Question: I am trying to concatenate strings I read from a file but the output I get is mixed up.
The output is the x axis.Also, the spacing from x axis has numbers instead of the string I want.
The file has 4 columns,date,time,temperature and value.
The date is "01.01.2013 " and the time "09:08:02"
Also, if I want to use only first column (with date) how can I do this?
Because using datenum(mydata{1}) results to "Cannot parse date 01.01.2013"
'''
...
mydata = textscan(fid, '%s %s %f %f', 'delimiter',';', 'HeaderLines',1);
date={};
temp={};
..
date{1}=datenum( strcat(mydata{1},{' '},mydata{2}) );
...
'''
I am then trying to plot data using plotyy and want the x-axis to be the date, but I am getting two different axis labels.
Here is the code I am using:
'''
temp = mydata{4};
plotyy(date,temp,date,2*temp);
datetick('x','mmm.dd,yyyy');
'''
Here is the resulting image:

---------------UPDATE---------------------------------------
Here is the code:
'''
fid = fopen('test2.txt','r');
mydata = textscan(fid, '%s %s %f %f', 'delimiter',';', 'HeaderLines',1);
fclose(fid);
date=datenum( strcat(mydata{1},{' '},mydata{2}),'mmm.dd,yyyy HH:MM:SS' );
temperature=mydata{3};
value=mydata{4};
[AX,H1,H2]=plotyy(date,temperature,date,value,'plot');
set(get(AX(1),'Ylabel'),'String','Temperatures');
set(get(AX(2),'Ylabel'),'String','Value');
set(H1,'LineStyle','--');
set(H2,'LineStyle',':');
datetick(AX(1),'x','mmm.dd,yyyy');
title('Temperatures - Values');
xlabel('Date')
'''
and the file
'''
Date;Time;Temp;value
Jan.01,2013; 11:00:00;20;10
Feb.08,2013; 12:00:00;23;11
Mar.04,2013; 04:02:00;24;15
Apr.10,2013; 08:04:00;28;20
May.10,2013; 12:05:00;32;30
Jun.04,2013; 10:06:0;33;27
'''
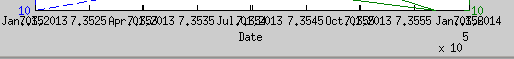
Answer: You are receiving the "cannot parse" error, because you are also not including a format string (formatIn). See the documentation for <URL>.
If you want to convert only the first column to the date, this would look like:
'''
date=datenum(mydata{1},'mm.dd.yyyy');
'''
If you want to convert both the first and second columns, try:
'''
date=datenum( strcat(mydata{1},{' '},mydata{2}),'mm.dd.yyyy HH:MM:SS');
'''
Here is the entire code I am running, which seems to work. Note that there is no header row in my datafile.
'''
% data.txt
% 01.01,2013; 11:00:47;10;20
% 01.02,2013; 11:00:57;10;40
fid = fopen('data.txt');
mydata = textscan(fid, '%s %s %f %f', 'delimiter',';');
date=datenum( strcat(mydata{1},{' '},mydata{2}),'mm.dd,yyyy HH:MM:SS');
'''
There are two different x-ticks for plotyy command. By setting datetick in the way you did, you are only changing one of them. Instead, change first x-tick to date tick and set the second x-ticks to empty.
'''
temp = mydata{4};
[AX,H1,H2] = plotyy(date,temp,date,2*temp);
datetick(AX(1),'x','mmm.dd,yyyy');
set(AX(2),'XTick',[])
'''